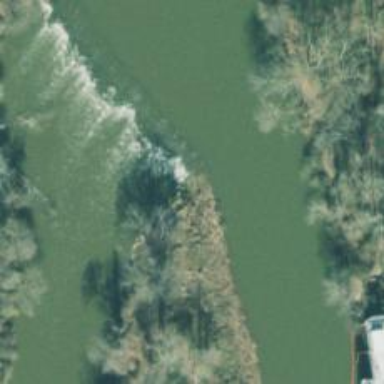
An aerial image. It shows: Weir along the waterway.